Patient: sex F, age 71
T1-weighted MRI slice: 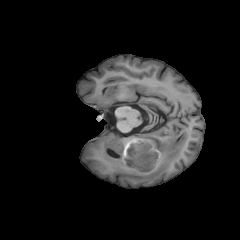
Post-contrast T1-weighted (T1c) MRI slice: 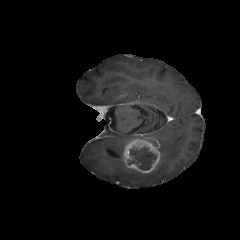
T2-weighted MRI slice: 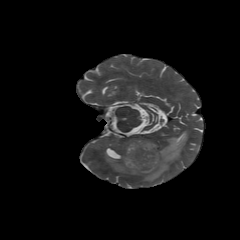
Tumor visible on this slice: yes
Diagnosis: Glioblastoma, IDH-wildtype
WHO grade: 4